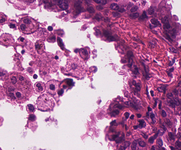
Tumor epithelial tissue: yes
Tumor-associated stroma tissue: yes
Normal tissue: no